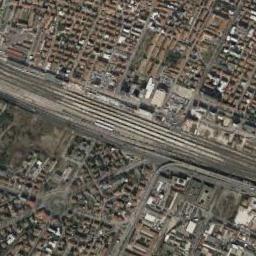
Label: railway_station